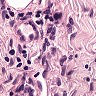
Metastatic tissue present: no